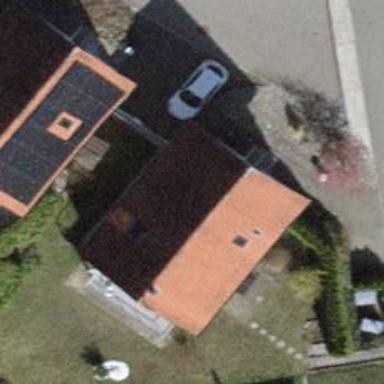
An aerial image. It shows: Detached building with gabled roof.